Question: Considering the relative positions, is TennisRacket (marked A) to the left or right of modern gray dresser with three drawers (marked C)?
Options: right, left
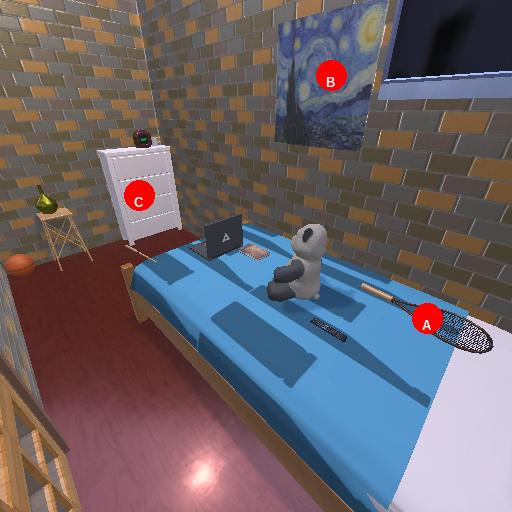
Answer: right